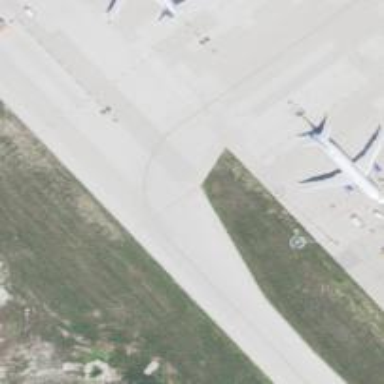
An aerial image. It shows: Image of taxiway at airport.